Current action and preconditions to check: trajectory_clear

Your task: For each precondition in the list above, predict whether it will hold at this action.

Consider the current scene as observed from the mobile robot's camera, and analyze the predicted future states of all dynamic agents (e.g., people, animals, vehicles, or any moving entities) within the NEXT SECOND.

IMPORTANT: Only answer "very likely" if you are absolutely certain—based on strong, clear evidence—that a dynamic agent will violate the precondition in the predicted future state. Do NOT answer "very likely" for unlikely, ambiguous, or low-probability risks.

Ask yourself for each precondition: Is there a high probability, with clear and convincing evidence, that the predicted future states of any dynamic agent will interfere with the predicted future state of the currently executing action within the NEXT SECOND, causing that precondition to fail?

Assess the risk level based on these predictions. Use "likely" or "very likely" if motions create a clear risk of interference.

Use "neutral" or "improbable" if agents are nearby but their predicted paths are clearly diverging or non-conflicting.

Failure Risk Categories: "very improbable", "improbable", "neutral", "likely", "very likely"

Answer Format: Output ONLY the probability_of_failure value from these categories: "very improbable", "improbable", "neutral", "likely", "very likely"

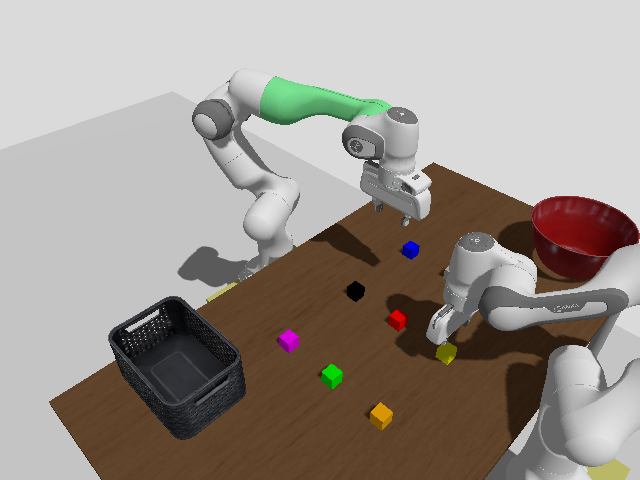

Answer: very improbable